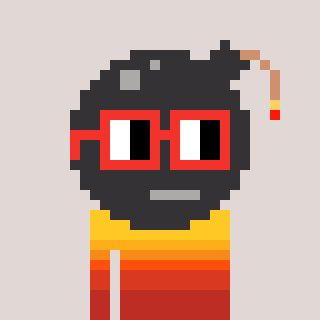
a pixel art character with square red glasses, a bomb-shaped head and a grayscale-colored body on a warm background